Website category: movie
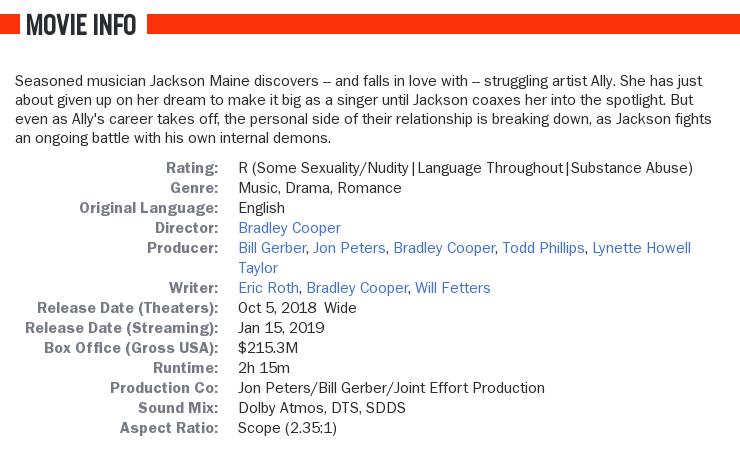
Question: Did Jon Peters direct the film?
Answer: no

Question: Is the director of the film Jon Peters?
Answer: no

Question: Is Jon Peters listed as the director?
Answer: no

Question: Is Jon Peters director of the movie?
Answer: no

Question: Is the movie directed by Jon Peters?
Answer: no

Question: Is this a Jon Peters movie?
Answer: no

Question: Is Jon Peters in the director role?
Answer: no

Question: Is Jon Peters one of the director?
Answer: no

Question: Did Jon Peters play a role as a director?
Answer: no

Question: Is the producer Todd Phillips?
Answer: yes

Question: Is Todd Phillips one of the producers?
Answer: yes

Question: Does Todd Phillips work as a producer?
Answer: yes

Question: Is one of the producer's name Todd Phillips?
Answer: yes

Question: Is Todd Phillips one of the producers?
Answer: yes

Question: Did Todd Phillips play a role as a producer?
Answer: yes

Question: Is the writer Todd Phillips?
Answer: no

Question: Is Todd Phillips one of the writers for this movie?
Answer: no

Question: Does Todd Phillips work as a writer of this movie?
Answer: no

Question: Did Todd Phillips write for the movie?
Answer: no

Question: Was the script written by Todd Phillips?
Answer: no

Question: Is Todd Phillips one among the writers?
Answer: no

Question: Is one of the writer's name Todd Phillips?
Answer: no

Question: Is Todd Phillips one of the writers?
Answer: no

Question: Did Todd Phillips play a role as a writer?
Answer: no

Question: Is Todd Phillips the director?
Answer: no

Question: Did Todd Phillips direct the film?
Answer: no

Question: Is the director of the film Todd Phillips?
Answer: no

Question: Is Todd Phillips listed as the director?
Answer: no

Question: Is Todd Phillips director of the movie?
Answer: no

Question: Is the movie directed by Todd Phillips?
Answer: no

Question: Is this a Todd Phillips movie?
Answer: no

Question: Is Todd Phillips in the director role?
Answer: no

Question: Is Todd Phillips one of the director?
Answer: no

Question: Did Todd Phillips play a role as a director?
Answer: no

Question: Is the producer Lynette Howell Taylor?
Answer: yes

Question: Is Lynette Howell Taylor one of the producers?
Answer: yes

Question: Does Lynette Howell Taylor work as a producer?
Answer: yes

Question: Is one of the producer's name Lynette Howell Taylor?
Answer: yes

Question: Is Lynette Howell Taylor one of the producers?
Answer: yes

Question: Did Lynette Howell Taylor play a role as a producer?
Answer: yes

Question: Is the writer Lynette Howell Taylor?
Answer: no

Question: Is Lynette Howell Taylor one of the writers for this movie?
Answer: no

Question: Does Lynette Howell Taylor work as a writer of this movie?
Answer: no

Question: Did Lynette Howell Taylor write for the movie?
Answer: no

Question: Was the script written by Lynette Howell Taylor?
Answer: no

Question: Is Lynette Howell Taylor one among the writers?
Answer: no

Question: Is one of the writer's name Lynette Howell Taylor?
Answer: no

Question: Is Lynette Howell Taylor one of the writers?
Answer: no

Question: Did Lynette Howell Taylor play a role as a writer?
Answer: no

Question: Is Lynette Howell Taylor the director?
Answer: no

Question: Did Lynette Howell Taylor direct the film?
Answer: no

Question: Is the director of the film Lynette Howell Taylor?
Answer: no

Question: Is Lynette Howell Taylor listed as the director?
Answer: no

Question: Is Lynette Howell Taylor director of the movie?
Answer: no

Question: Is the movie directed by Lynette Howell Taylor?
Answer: no

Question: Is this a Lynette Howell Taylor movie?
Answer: no

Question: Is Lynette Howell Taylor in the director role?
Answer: no

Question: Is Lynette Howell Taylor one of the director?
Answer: no

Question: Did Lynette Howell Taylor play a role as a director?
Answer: no

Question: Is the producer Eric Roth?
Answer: no

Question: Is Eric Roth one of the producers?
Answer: no

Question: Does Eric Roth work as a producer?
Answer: no

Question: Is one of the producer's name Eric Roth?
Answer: no

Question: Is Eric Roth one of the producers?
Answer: no